Interaction volume radius: 5 \u00c5
Interaction volume height: 10 \u00c5
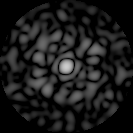
Disorder parameter: 0.8822